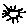
Label: sun